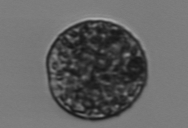
Label: Vicicitus_globosus